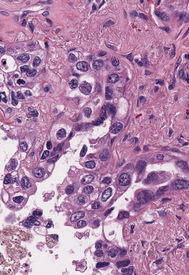
Tumor epithelial tissue: yes
Tumor-associated stroma tissue: yes
Normal tissue: no